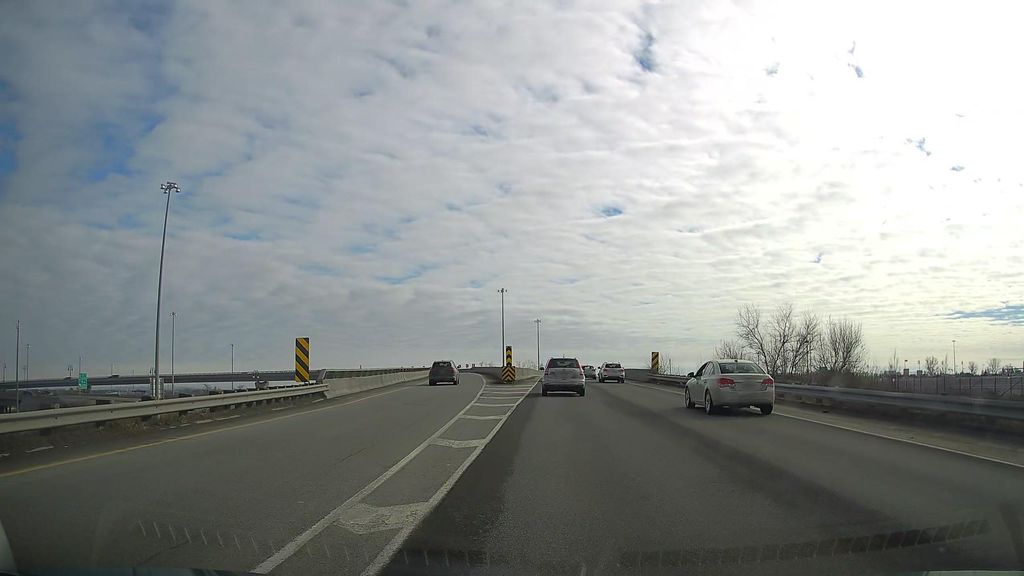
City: montreal